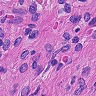
Metastatic tissue present: no